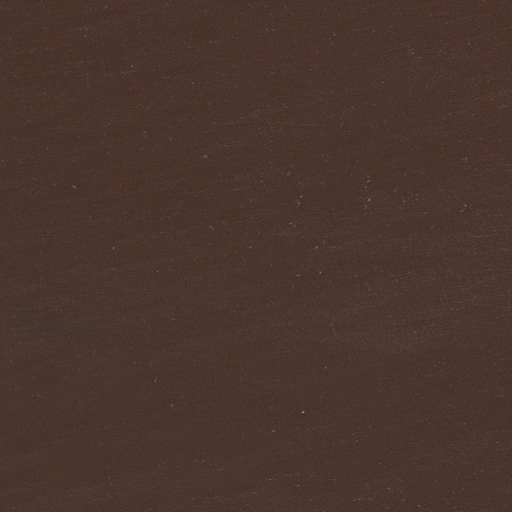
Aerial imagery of cliff(s) in Alaska named Square Bluff containing only unknown